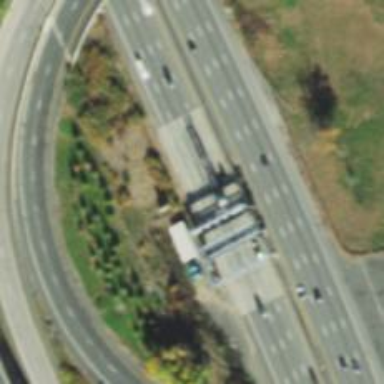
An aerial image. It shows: Toll gantry on the road.